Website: crate-barrel
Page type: account-dashboard
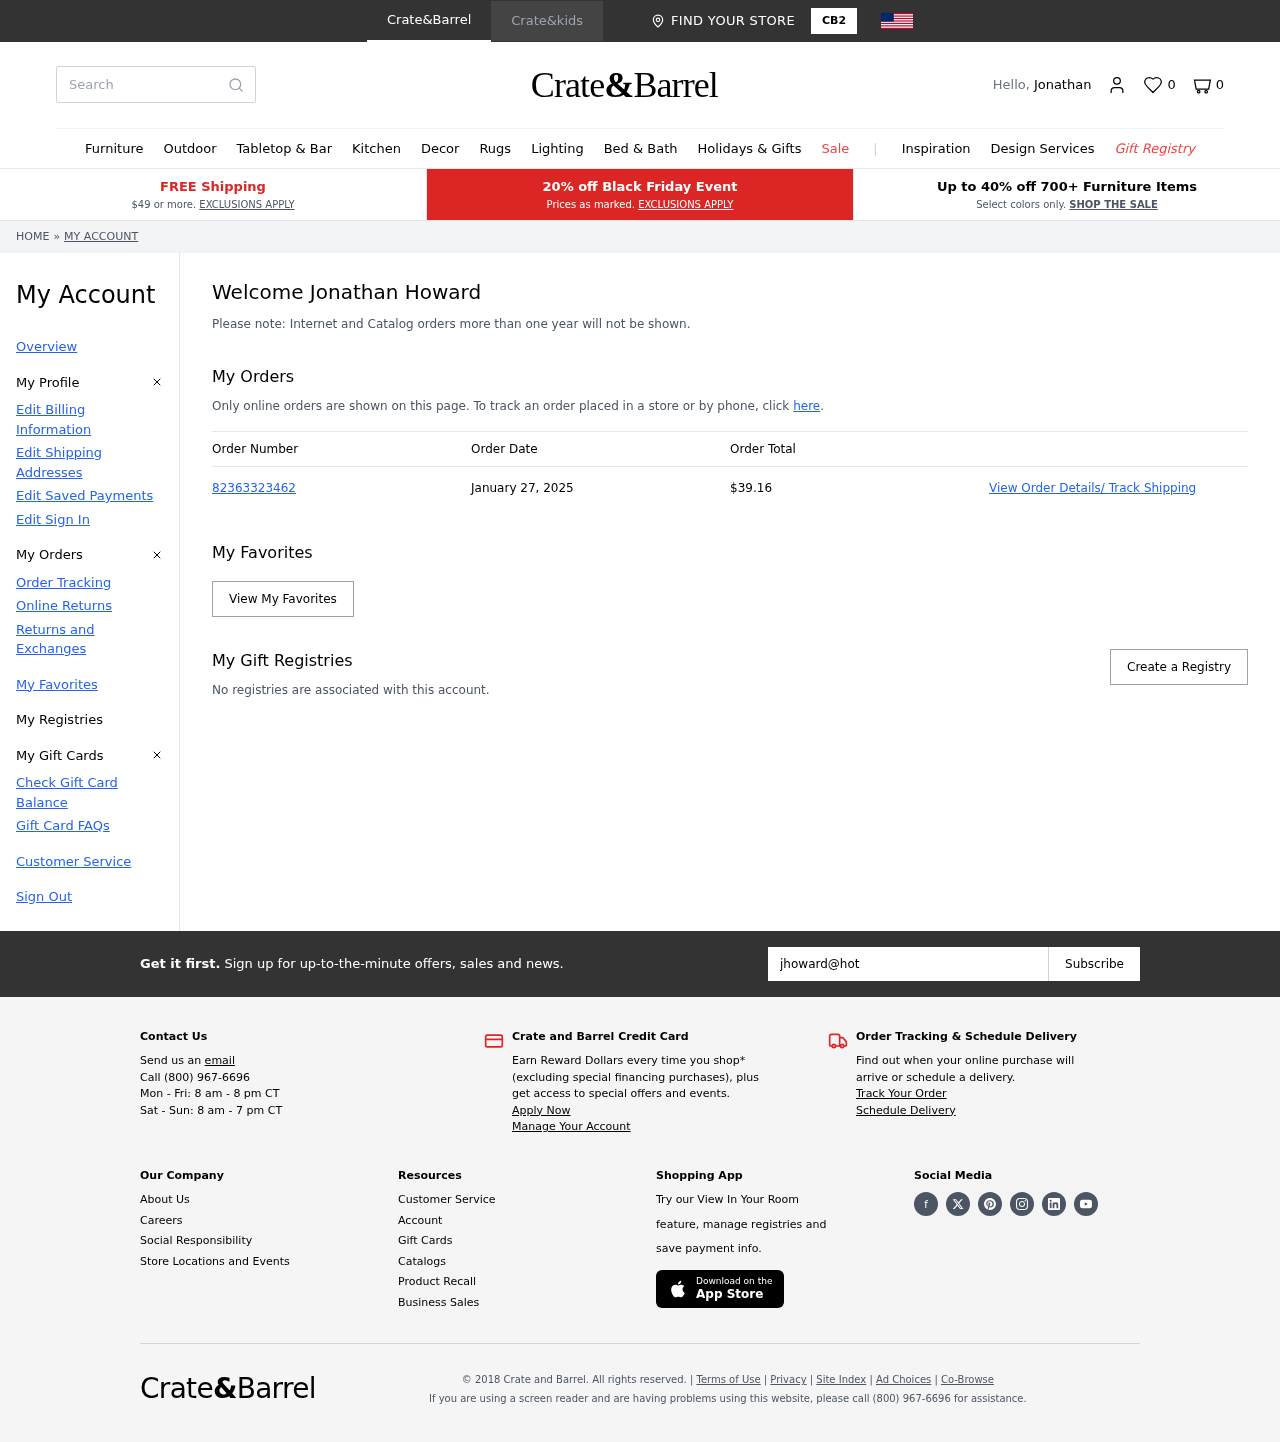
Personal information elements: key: PII_EMAIL
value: jhoward@hotmail.com
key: PII_FIRSTNAME
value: Jonathan
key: PII_FULLNAME
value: Jonathan Howard
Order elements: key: ORDER_NUM_ITEMS
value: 0
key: ORDER_NUMBER
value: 82363323462
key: ORDER_DATE
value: January 27, 2025
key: ORDER_TOTAL
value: $39.16
Search elements: key: HEADER_SEARCH
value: Search
Other elements: key: FAVORITES_COUNT
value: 0